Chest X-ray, AP view. Patient: 50 years old, sex M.
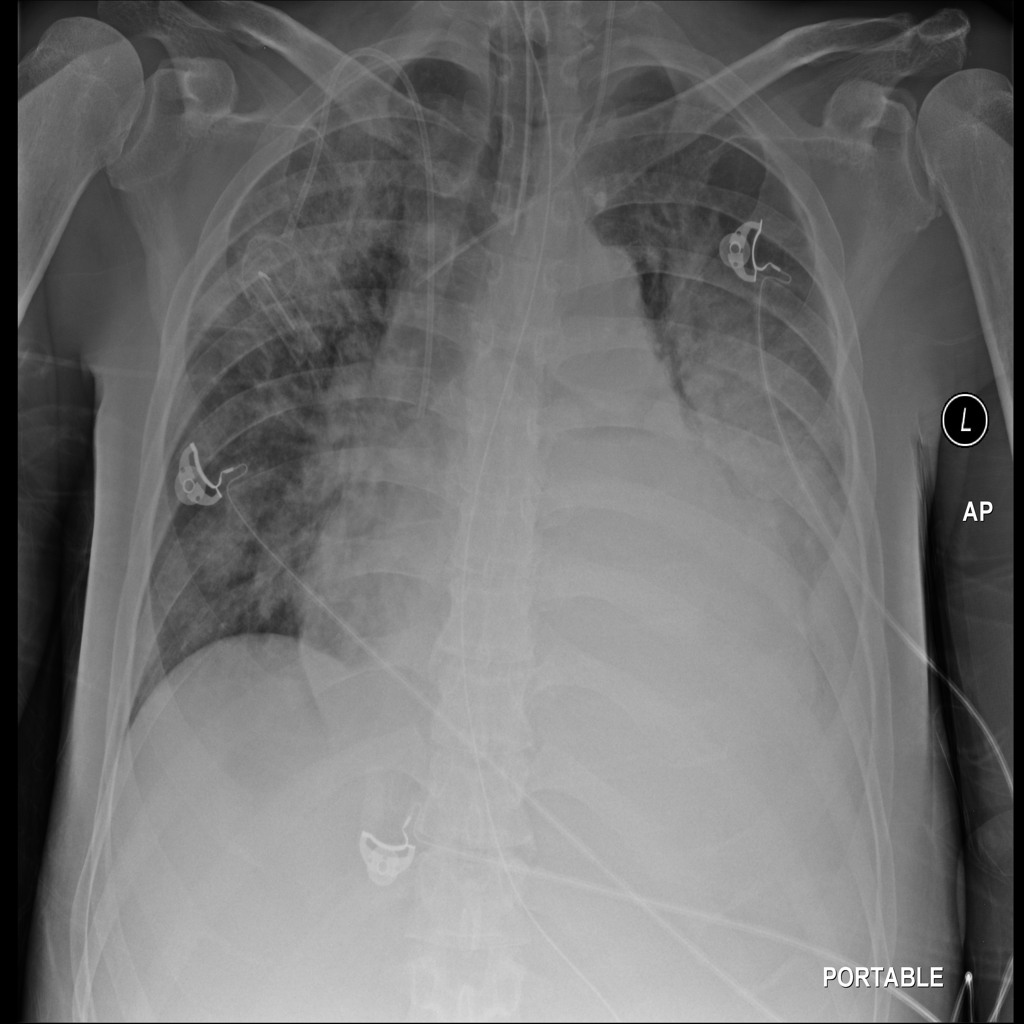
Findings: Effusion